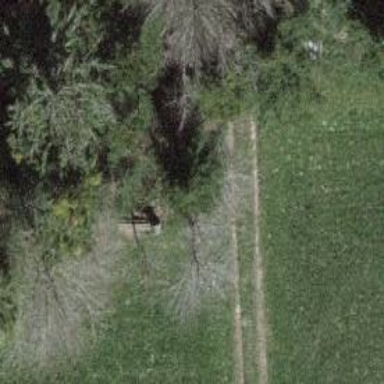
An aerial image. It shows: Bench for seating.